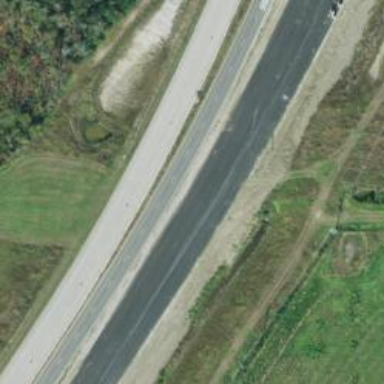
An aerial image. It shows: Trunk highway with expressway features.